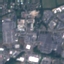
Land use / land cover: Industrial